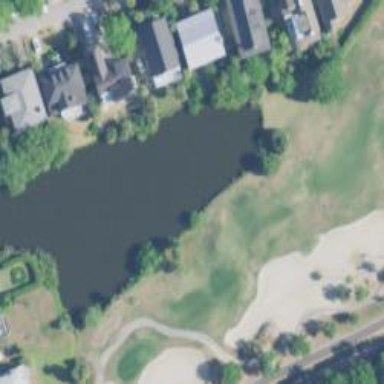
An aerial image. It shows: Golf bunker filled with sandy terrain.